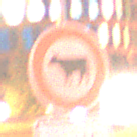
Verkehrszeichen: VerbotViehtrieb
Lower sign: ZeitangabenMitBeschraenkungAufWochentage8
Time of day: Night
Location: Outdoor (Urban)
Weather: PartlyCloudy
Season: NotSpecified
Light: Artificial